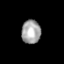
Tissue: prostate
Cell type: T cells
Senescence score: 0.7041
Nuclear area (px): 439
Mean DAPI intensity: 166.055